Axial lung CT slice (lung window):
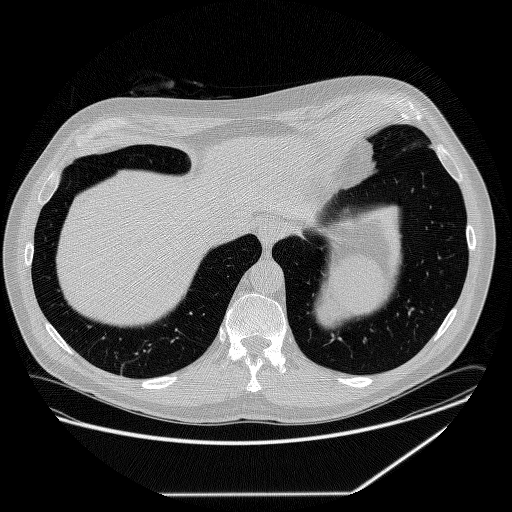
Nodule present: no